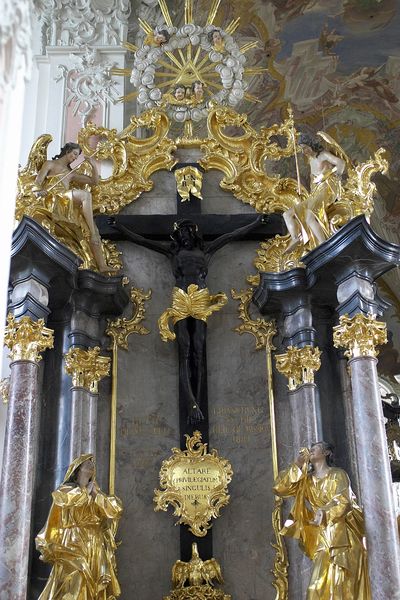
Titel: St. Peter in Mainz
Künstler: Johann Valentin Thomann
Standort: Mainz (EU - D - RP)
Schlagwörter: schwarz, säulen, barock, taube, kirche, gold, innen, rokoko, engel, farbig, schrift, figuren, foto, kreuz, text, kranz, altar, christus, jesus, kreuzigung, monstranz, kapelle, kruzifix, maria, verzierungen, ebenholz, rocaille, strahlenkranz